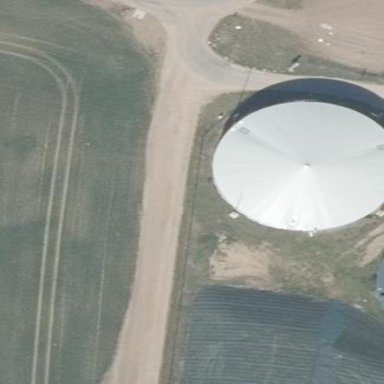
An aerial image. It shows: Digester building.